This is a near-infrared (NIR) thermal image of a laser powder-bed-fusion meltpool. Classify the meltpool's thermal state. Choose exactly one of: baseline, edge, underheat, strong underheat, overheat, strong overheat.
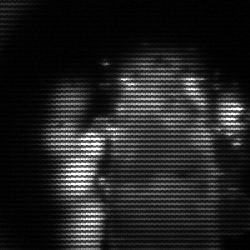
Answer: strong underheat